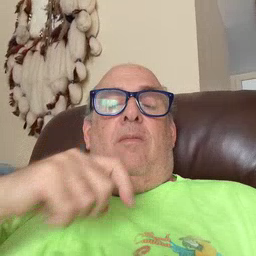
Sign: apple